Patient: sex M, age 45
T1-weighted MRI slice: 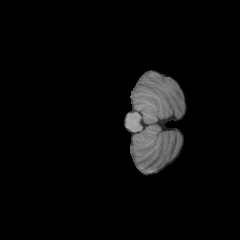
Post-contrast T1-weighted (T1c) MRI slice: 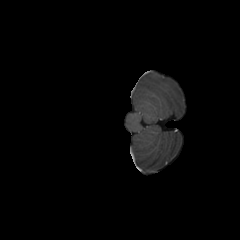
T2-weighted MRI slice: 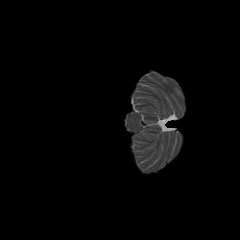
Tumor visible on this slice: no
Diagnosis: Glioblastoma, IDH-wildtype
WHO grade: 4